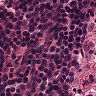
Metastatic tissue present: no